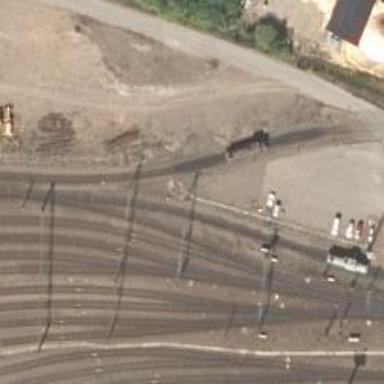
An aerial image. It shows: Railway signal.